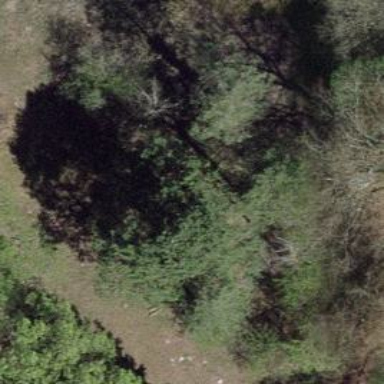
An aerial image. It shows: Single tag "natural: tree."